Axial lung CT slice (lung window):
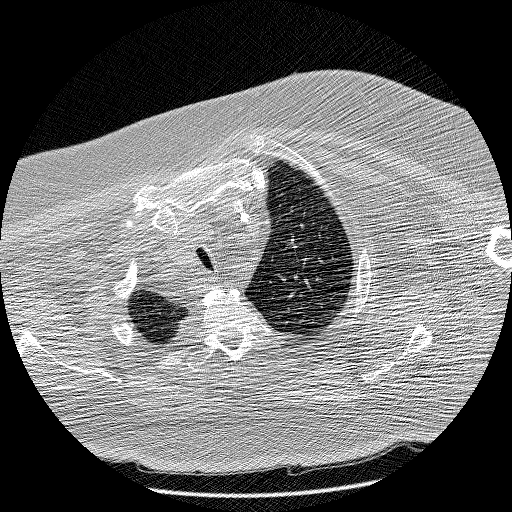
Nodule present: no